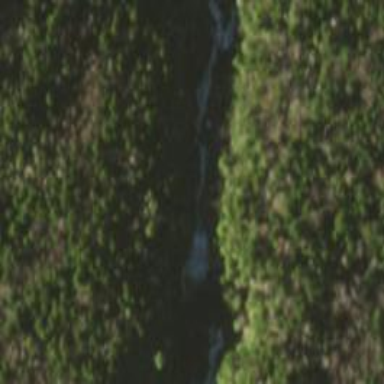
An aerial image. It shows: Beautiful waterfall.